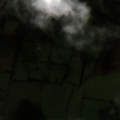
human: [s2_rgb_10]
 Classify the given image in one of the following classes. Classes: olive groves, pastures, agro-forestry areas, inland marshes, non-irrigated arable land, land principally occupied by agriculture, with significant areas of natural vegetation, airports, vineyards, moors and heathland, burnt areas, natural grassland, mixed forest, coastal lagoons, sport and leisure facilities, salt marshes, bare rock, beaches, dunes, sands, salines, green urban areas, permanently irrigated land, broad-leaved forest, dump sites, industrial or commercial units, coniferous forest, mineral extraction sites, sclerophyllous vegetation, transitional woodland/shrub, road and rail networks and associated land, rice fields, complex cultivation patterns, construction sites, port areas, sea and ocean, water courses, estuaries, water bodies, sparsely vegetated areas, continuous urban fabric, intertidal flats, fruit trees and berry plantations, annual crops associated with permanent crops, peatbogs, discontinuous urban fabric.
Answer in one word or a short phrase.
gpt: pastures, land principally occupied by agriculture, with significant areas of natural vegetation